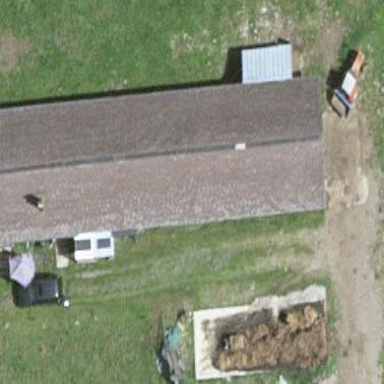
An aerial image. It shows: Gabled roof on farm auxiliary building.